Current action and preconditions to check: path_clear

Your task: For each precondition in the list above, predict whether it will hold at this action.

Consider the current scene as observed from the mobile robot's camera, and analyze the predicted future states of all dynamic agents (e.g., people, animals, vehicles, or any moving entities) within the NEXT SECOND.

IMPORTANT: Only answer "very likely" if you are absolutely certain—based on strong, clear evidence—that a dynamic agent will violate the precondition in the predicted future state. Do NOT answer "very likely" for unlikely, ambiguous, or low-probability risks.

Ask yourself for each precondition: Is there a high probability, with clear and convincing evidence, that the predicted future states of any dynamic agent will interfere with the predicted future state of the currently executing action within the NEXT SECOND, causing that precondition to fail?

Assess the risk level based on these predictions. Use "likely" or "very likely" if motions create a clear risk of interference.

Use "neutral" or "improbable" if agents are nearby but their predicted paths are clearly diverging or non-conflicting.

Failure Risk Categories: "very improbable", "improbable", "neutral", "likely", "very likely"

Answer Format: Output ONLY the probability_of_failure value from these categories: "very improbable", "improbable", "neutral", "likely", "very likely"

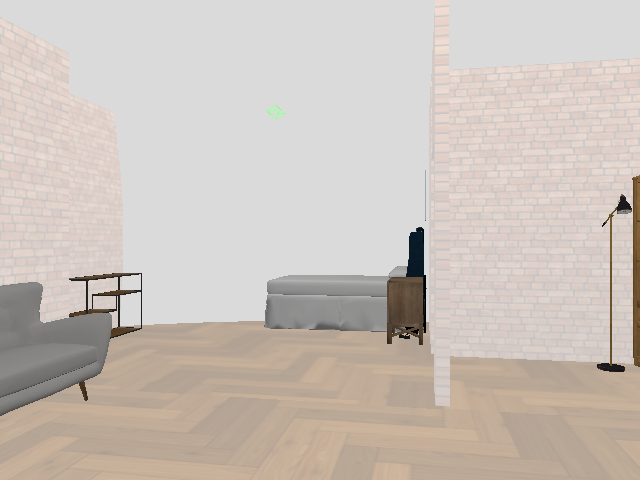

Answer: very improbable